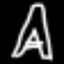
Label: The Eiffel Tower